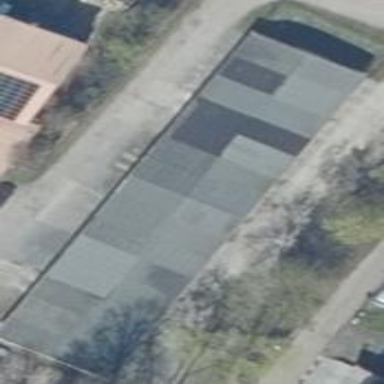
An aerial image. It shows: Group of garages.